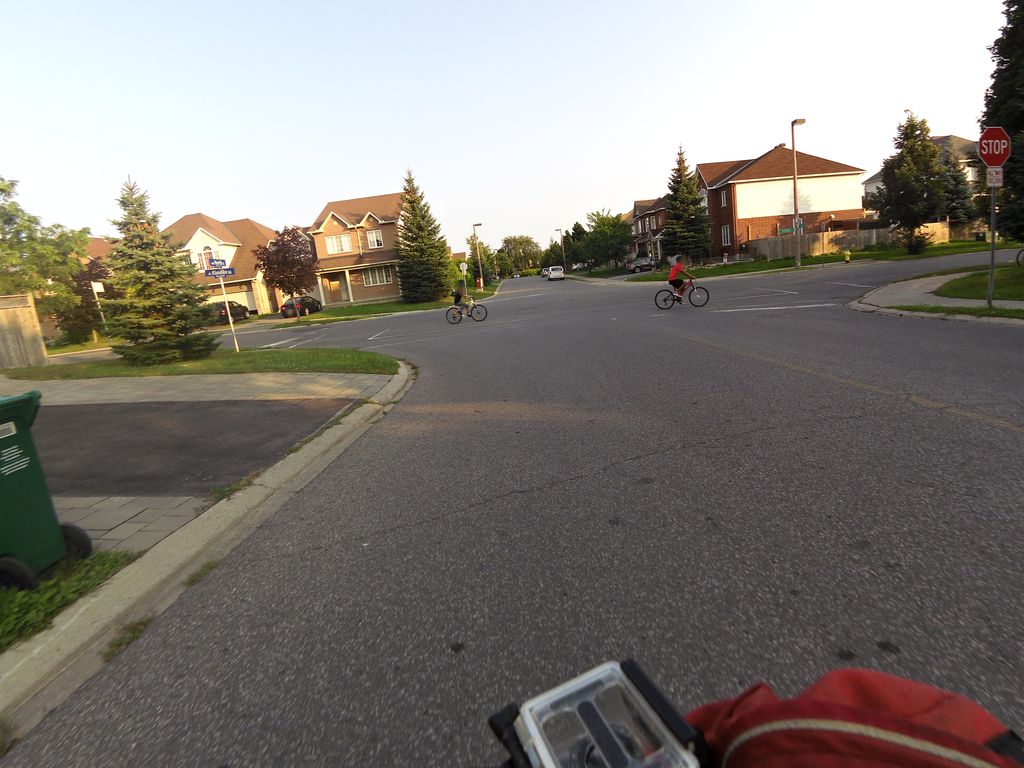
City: ottawa-gatineau